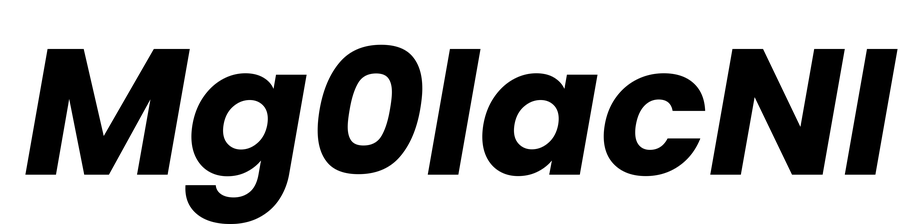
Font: Poppins-BoldItalic